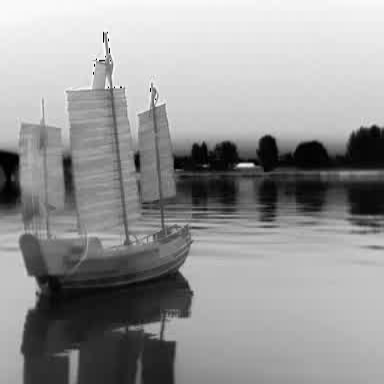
There is a sailboat in the infrared image.